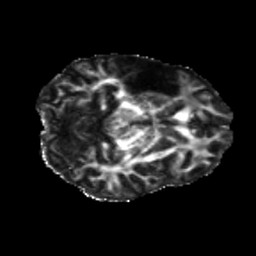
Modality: FA
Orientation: axial
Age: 36
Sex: female
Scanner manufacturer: siemens
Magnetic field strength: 3 T
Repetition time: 5.25 s
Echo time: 0.08 s